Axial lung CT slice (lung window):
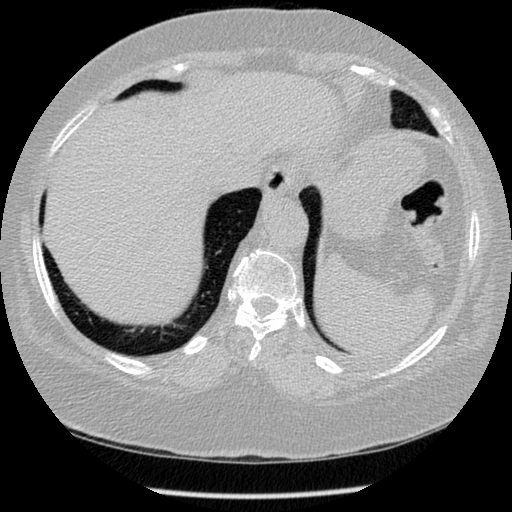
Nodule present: no